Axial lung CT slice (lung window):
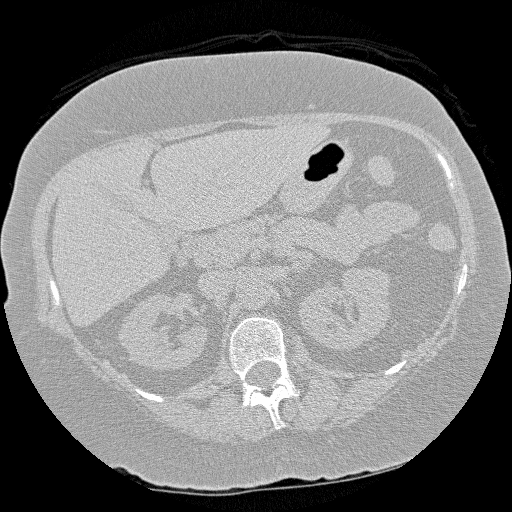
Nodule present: no